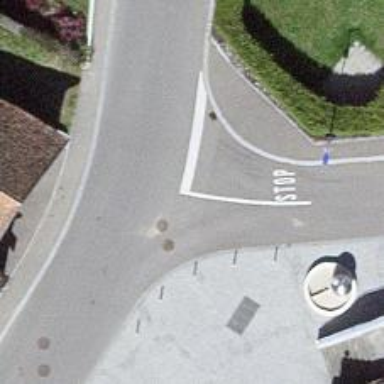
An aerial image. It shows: Stop road.